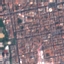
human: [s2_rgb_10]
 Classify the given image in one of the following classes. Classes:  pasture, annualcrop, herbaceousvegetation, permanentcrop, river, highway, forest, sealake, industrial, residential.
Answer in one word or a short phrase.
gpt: Residential